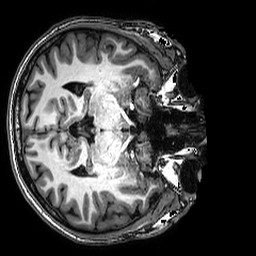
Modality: T1w
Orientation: axial
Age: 44
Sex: male
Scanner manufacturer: philips
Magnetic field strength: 3 T
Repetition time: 0.008139 s
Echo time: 0.003724 s